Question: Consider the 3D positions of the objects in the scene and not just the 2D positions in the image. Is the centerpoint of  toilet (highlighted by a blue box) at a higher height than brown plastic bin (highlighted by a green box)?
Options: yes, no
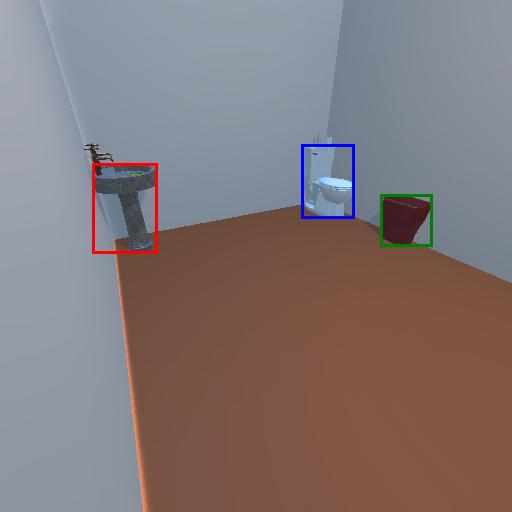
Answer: yes